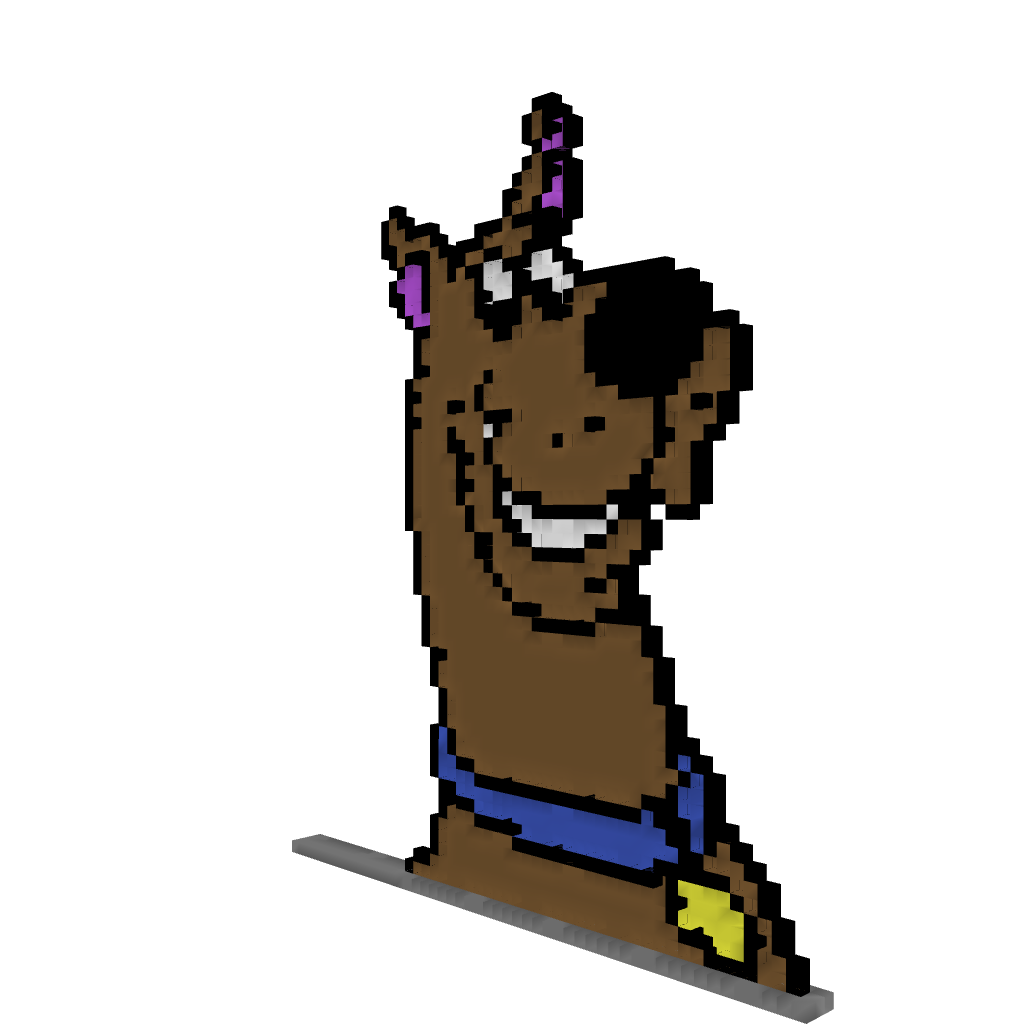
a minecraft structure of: Scooby Doo Pixel Art bad low quality